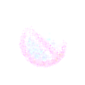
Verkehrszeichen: EingeschraenktesHalteverbot
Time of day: SunriseSunset
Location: Outdoor (Nature)
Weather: Clear
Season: NotSpecified
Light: Natural